Field crop: maize
Growth stage: 1
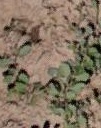
Species: convolvulus